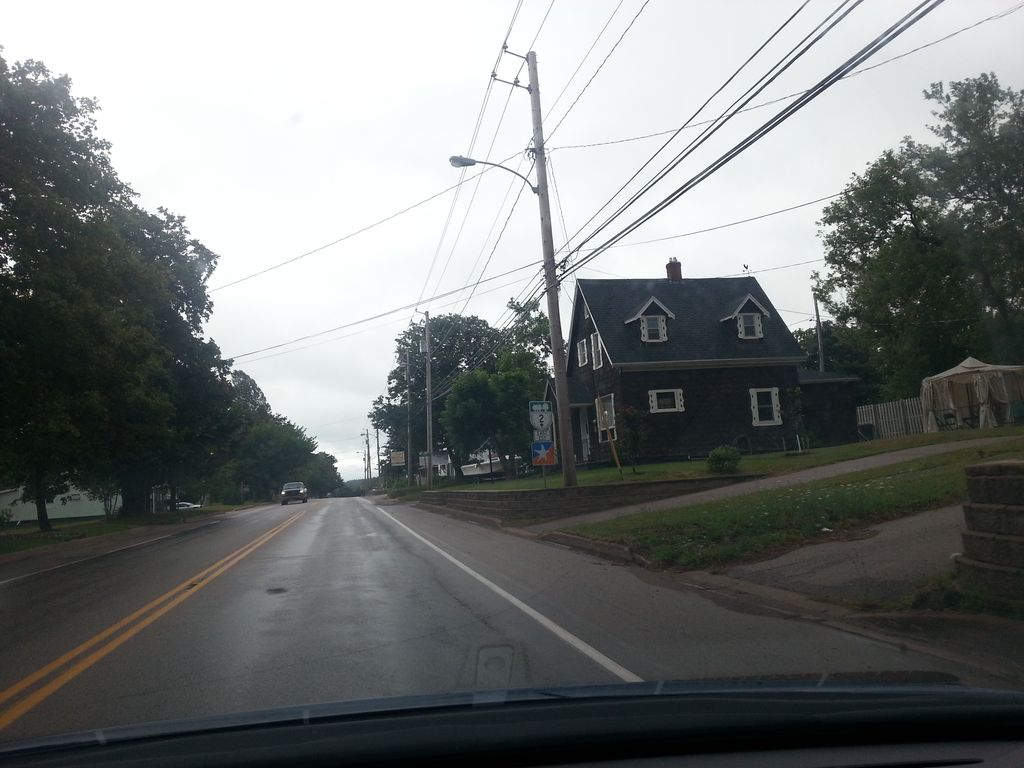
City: charlottetown